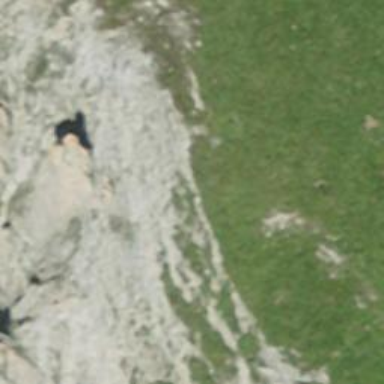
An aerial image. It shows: Cliff in nature.